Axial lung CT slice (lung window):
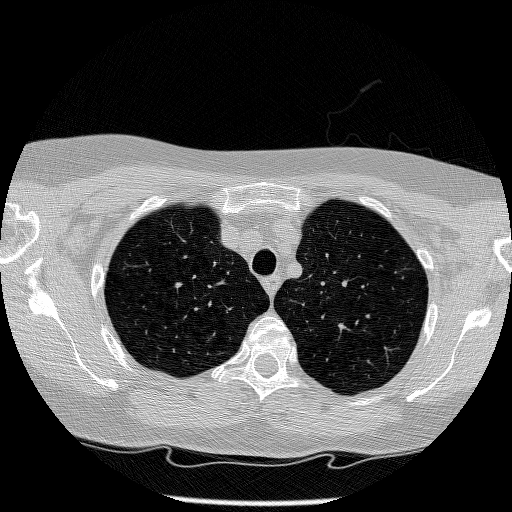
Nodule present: no